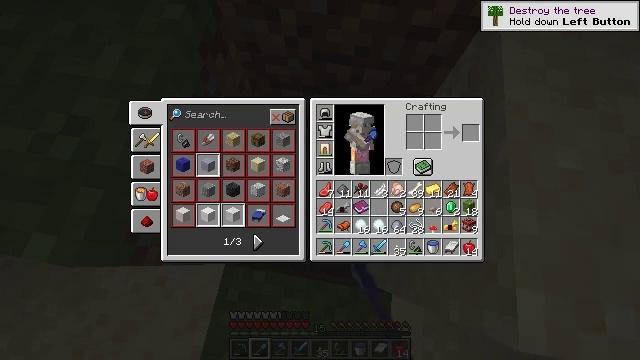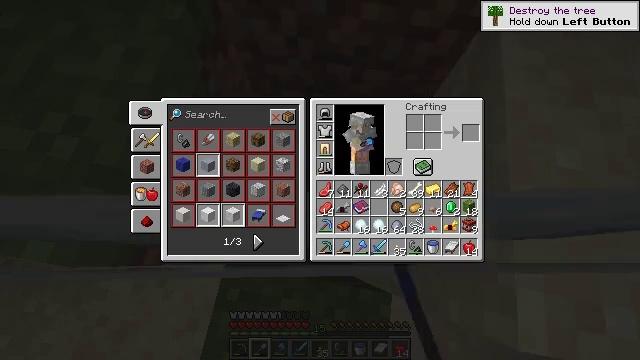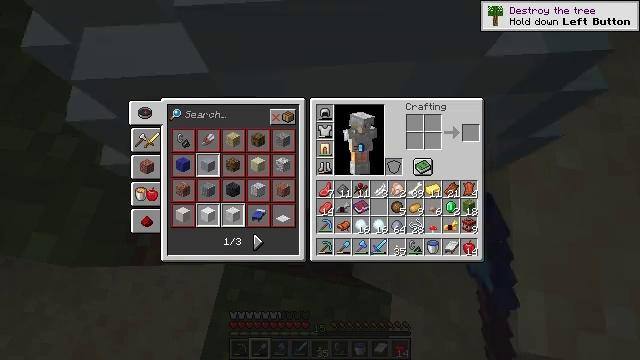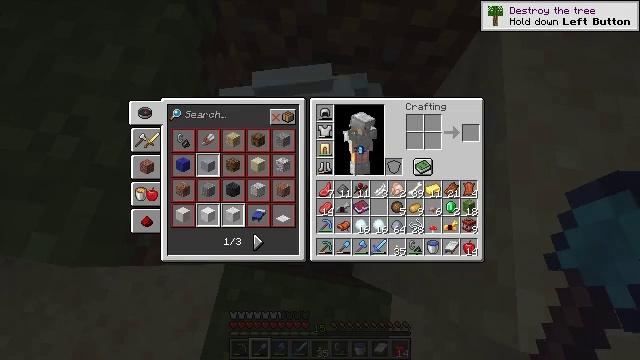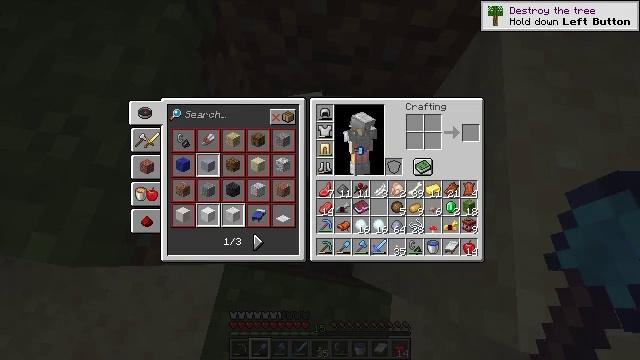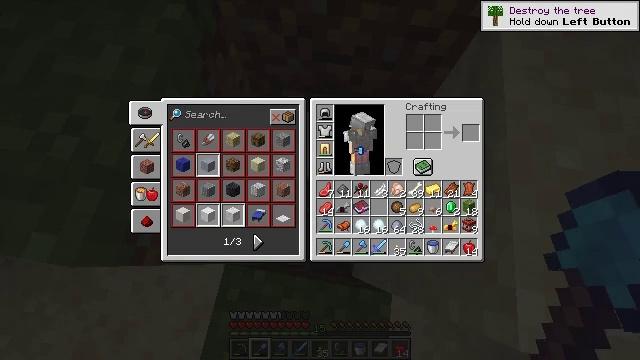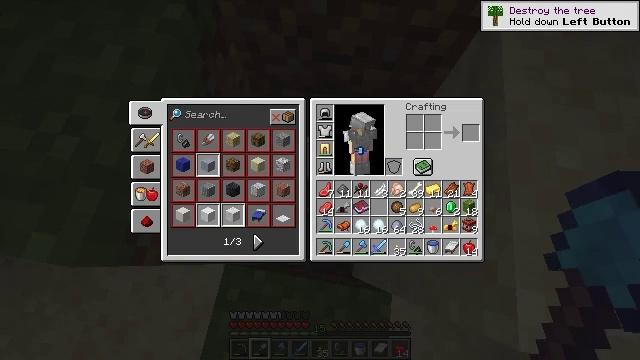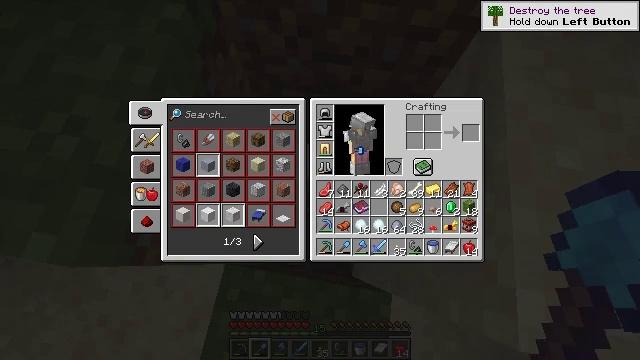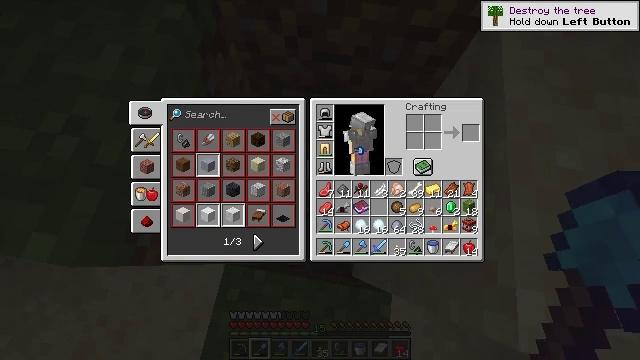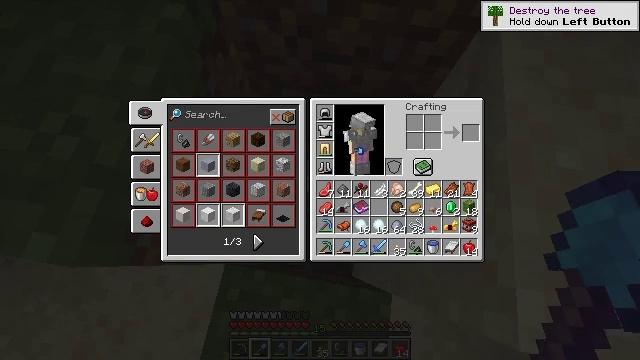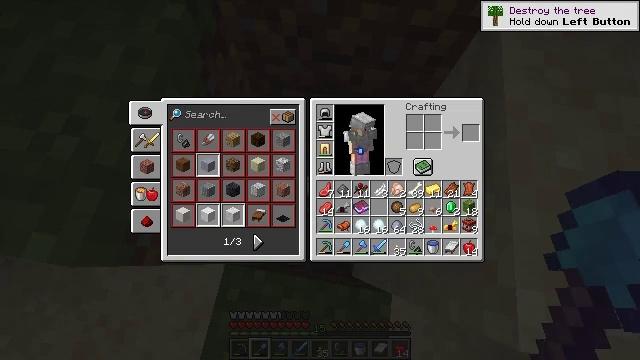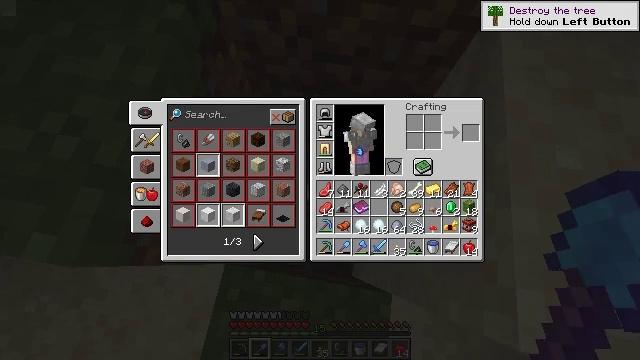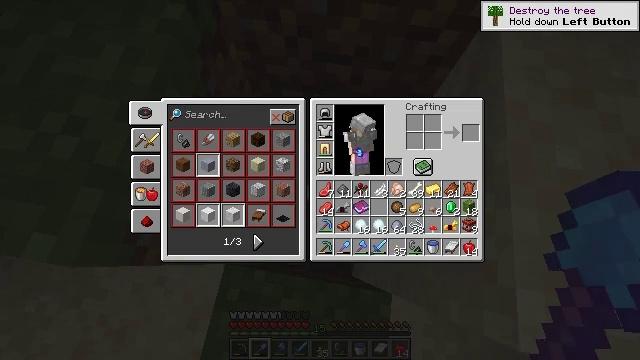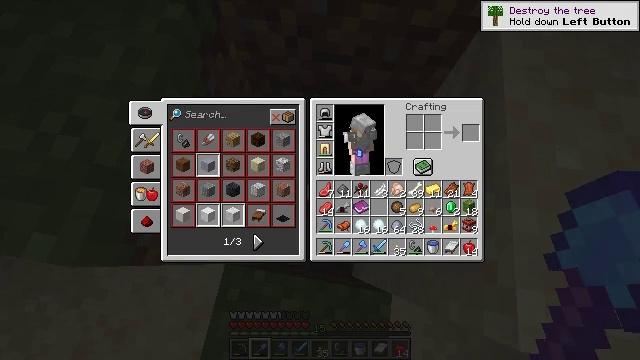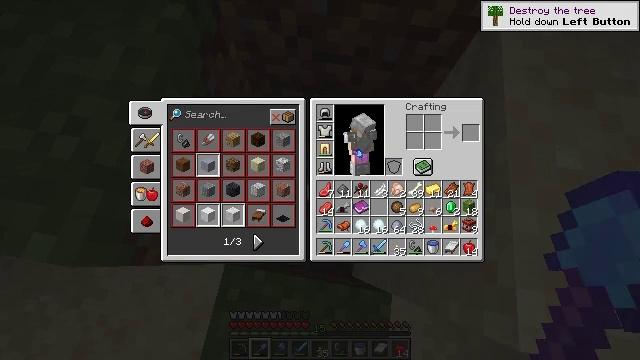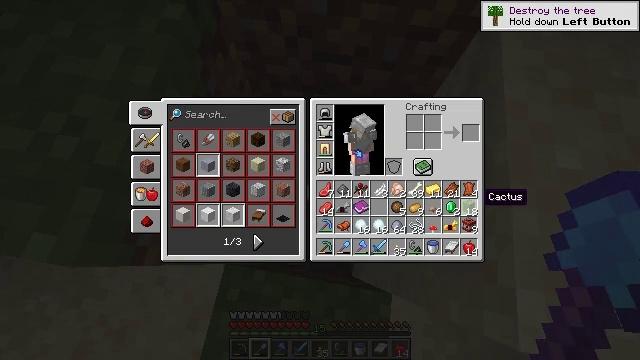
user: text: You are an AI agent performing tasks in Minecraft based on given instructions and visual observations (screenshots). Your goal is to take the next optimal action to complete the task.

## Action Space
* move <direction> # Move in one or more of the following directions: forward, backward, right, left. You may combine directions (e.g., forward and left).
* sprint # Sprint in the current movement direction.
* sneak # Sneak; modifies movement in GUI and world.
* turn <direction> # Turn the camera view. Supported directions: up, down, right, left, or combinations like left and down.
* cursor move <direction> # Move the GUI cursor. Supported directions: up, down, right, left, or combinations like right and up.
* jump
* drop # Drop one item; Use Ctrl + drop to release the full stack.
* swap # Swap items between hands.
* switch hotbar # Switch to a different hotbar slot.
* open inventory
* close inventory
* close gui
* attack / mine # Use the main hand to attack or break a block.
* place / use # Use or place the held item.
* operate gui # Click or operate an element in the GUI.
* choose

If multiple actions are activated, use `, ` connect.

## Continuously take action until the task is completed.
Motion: motion action
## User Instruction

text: Drop a red mushroom.
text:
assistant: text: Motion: open gui
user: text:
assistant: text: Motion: cursor move down
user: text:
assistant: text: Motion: no_op
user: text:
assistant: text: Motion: no_op
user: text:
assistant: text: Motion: no_op
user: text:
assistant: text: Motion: no_op
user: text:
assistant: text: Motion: no_op
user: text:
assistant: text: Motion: cursor move left
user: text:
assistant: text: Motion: no_op
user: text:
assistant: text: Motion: cursor move left and down
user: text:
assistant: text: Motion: cursor move left and down
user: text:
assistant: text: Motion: cursor move down
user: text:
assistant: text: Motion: no_op
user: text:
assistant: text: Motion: no_op
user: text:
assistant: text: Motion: no_op
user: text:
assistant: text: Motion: no_op
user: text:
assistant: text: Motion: no_op
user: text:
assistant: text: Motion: no_op
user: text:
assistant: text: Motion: no_op
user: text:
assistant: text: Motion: no_op
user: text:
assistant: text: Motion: no_op
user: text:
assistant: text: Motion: no_op
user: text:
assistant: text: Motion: no_op
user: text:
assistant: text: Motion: no_op
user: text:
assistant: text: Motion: no_op
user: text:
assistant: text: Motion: no_op
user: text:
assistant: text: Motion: no_op
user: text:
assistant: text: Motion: no_op
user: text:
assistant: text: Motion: no_op
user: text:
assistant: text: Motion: cursor move down